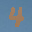
Label: 4